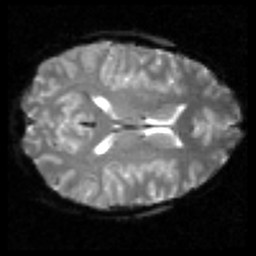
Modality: inplaneT2
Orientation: axial
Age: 27
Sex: female